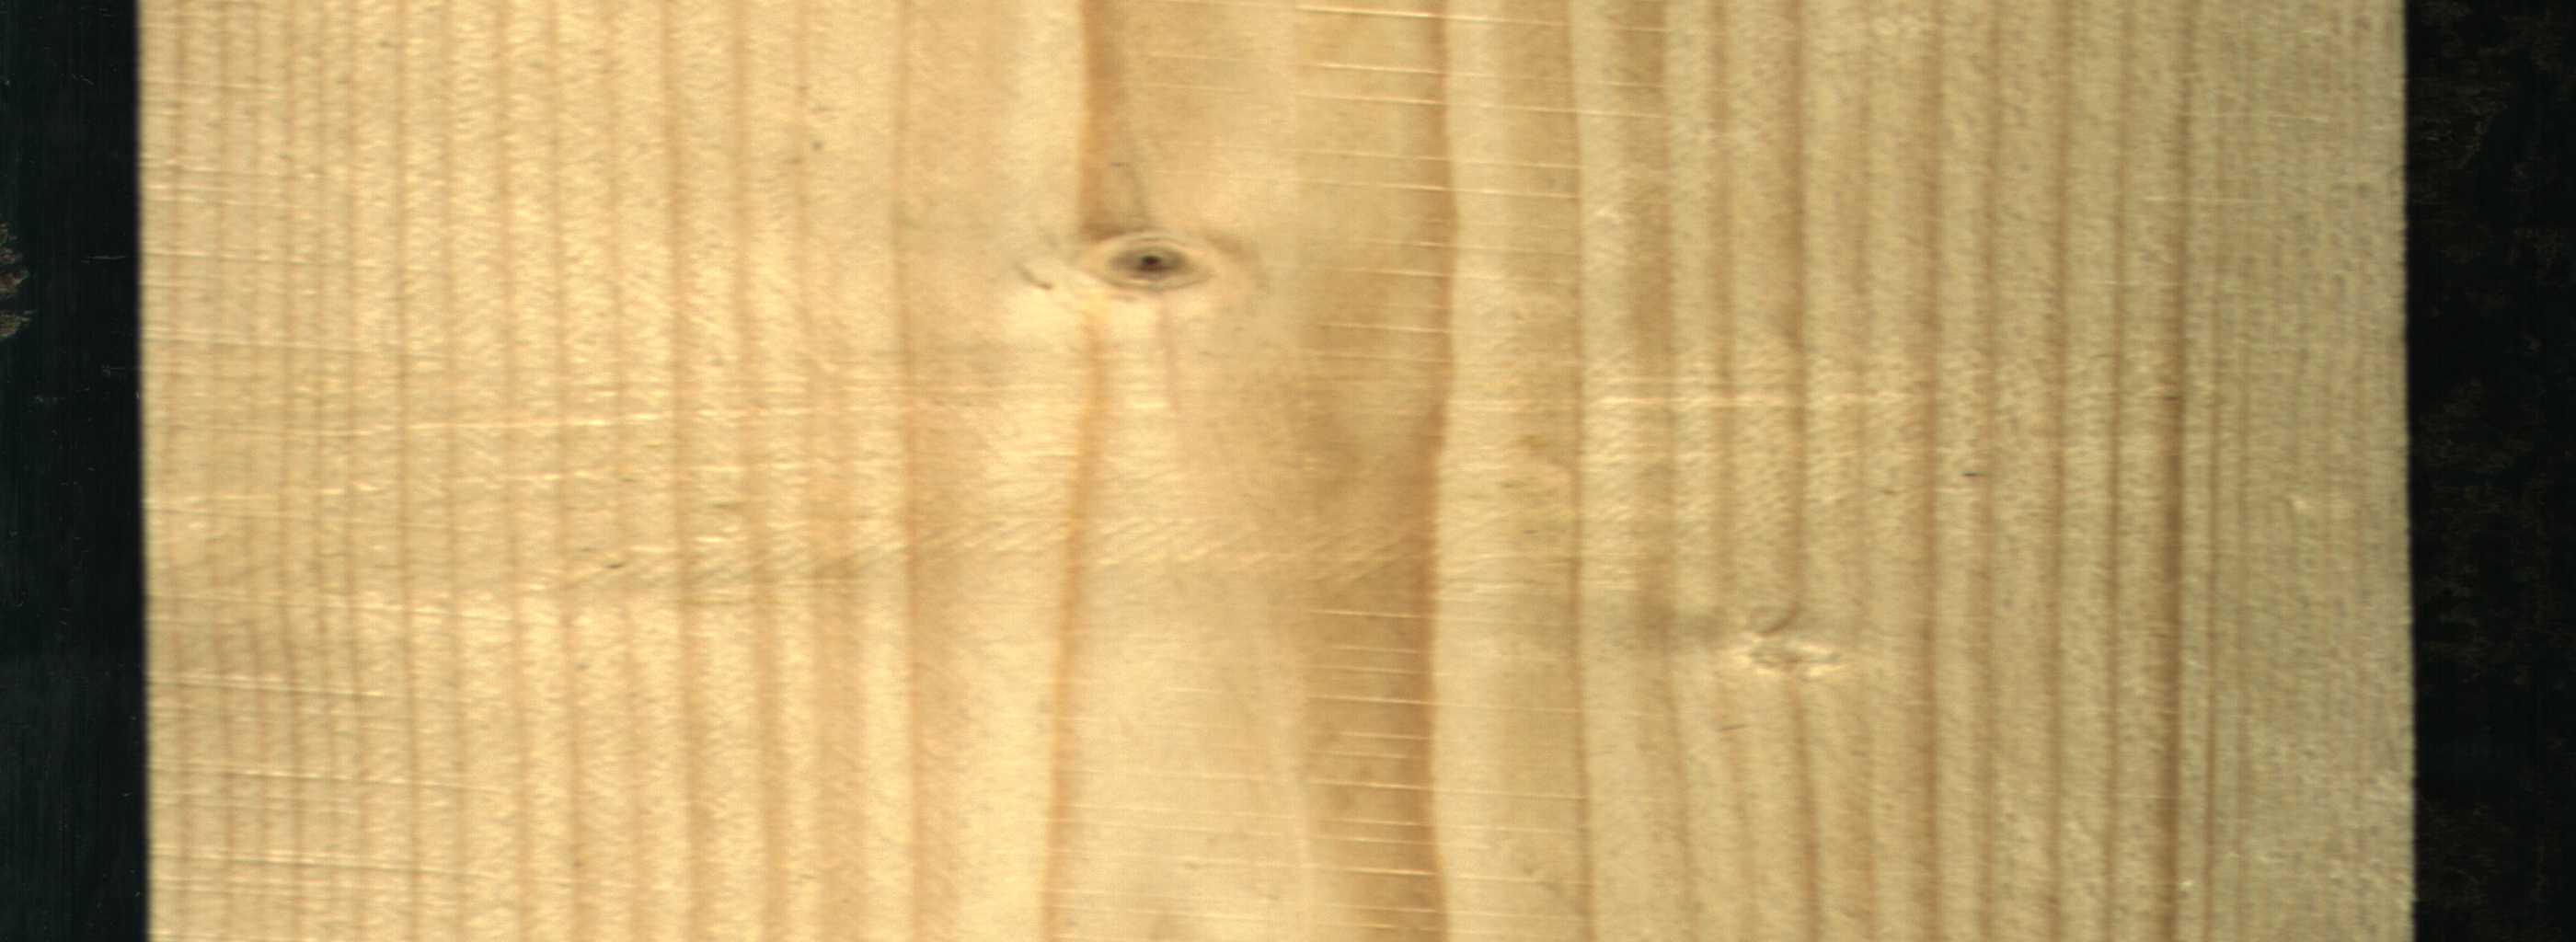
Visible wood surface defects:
Live_Knot